Question: Here is my simple application:
'''
public class MainFrame extends JFrame{
private Dimension size;
private JPanel buttonPanel;
private JButton button;
public MainFrame() throws ClassNotFoundException{
super("Applikacja1");
try {
UIManager.setLookAndFeel("com.formdev.flatlaf.FlatDarkLaf");
} catch (Exception ex) {
}
JFrame.setDefaultLookAndFeelDecorated(true);
size = new Dimension(350, 530);
setPreferredSize(size);
setMinimumSize(size);
setLocationRelativeTo(null);
setLayout(new BorderLayout());
pack();
//setting button
button = new JButton("Start programu");
button.setVisible(true);
this.add(button);
setDefaultCloseOperation(JFrame.EXIT_ON_CLOSE);
setVisible(true);
setResizable(false);
}
}
'''

What I need to do in order to change look of this program to FlatLaf and use their libraries?
What i need to download from internet? I tried download whole code(from here <URL> next add it as libraries to netbeans and it didn't work. Can someone do a little totally-newbie tutorial how to do it?
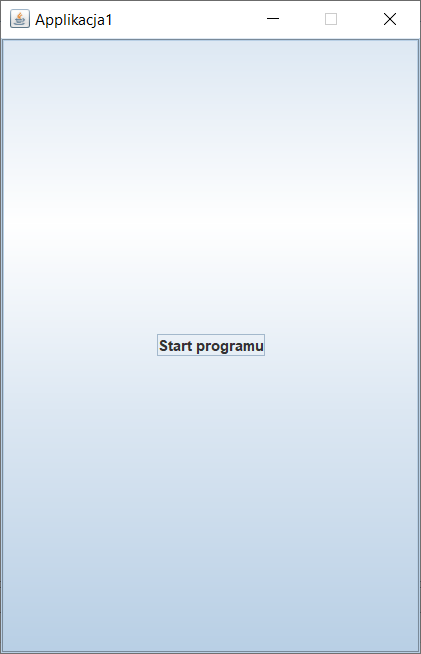
Answer: I am not an expert on this, but here are some instructions:
### Option 1: download files manually and install them
You can download and install the following files:
1. Binary file: this is the bytecode executed by the Java Virtual Machine. This file in your case is called flatlaf-1.1.jar. This is the latest release so far. Those files usually (as in this case) consist of just the library name and the verison. This is the absolute mandatory file needed to be able to use the library, if you select this option.
2. JavaDoc file: this is the file containing the documenting comments of each class, method, field and generally whatever documentation the developers provide with their code. This file in your case is called flatlaf-1.1-javadoc.jar. Usally the developers provide an online documentation which is even downloadable in HTML format, but downloading this file beforehand, will let you see the docs any time in your IDE (ie project editor, such as NetBeans or IntelliJ) even when offline. So this file is a very good one, but not an absolute mandatory one.
3. Sources file: this is the file containing the source code of each class, method, field and generally the code of the library, bundled in a jar file. This file in your case is called flatlaf-1.1-sources.jar. If you connect your project with this source's file you get the benefit of seeing the actual code (not Java bytecode as is the case of the binary, but Java plain text source code) that the library is implemented in. This file then is again not an absolute mandatory one, but it is a good one to consult if something is not clear enough (or is missing) from the documentation.
All the files I mentioned so far can be found where the site guides you to find them, for example the latest release files of your desired library can be found all together <URL> that you can download. The button navigates you to the directory of the server where you can find all the files presented with the drop down list of the button, so let's go there in order to see all the available files...
If you went there, you can see many more files. Most of them are imporant for security, which something I did not cover yet. It is always important to verify the integrity of the files you download, because there are security risks if you don't. You don't want the library you download to be a malicious copy provided by a phising site for example. So you need to verify them together with the link you are visiting. Admitedly, I am not doing this very often, when downloading libraries, but I feel that, my neglectness of doing it, does not make it something I should not mention. So I am warning you: be aware of what you are downloading.
Let's have a break to see what all those files (most likely) are:
1. jar files are the main files you need to make things work. They are the files I mentioned above.
2. pom file I think is a settings' file for Apache Maven build system.
3. asc files are the PGP signatures.
4. md5, sha1, sha256 and sha512 are the hashes. If you are familiar, you know what I am saying. So you should take a step back and verify the signatures and hashes of the main (jar) files you just downloaded.
Best way to verify the integrity in my opinion is to simply download the source code, verify it yourself and via the provided resources, then build form source (if you trust your compiler) and install. But that's not so simple, nor time preserving. All those links I provide may contain malicious content: I just cannot know yet because I haven't spent the necessary time to verify. So continue at your own risk, as they usually say. Also note I am getting a warning when downloading jar files generally because "they are not trusted" as the message says. Moving on...
### Option 2: sync with a build system
If you have a system to automate the building process of your project (instead of compiling each and every Java source code file of your project with 'javac' command line utility), such as <URL>. This is at least what happens with Gradle which I am a little familiar with. As for the others I am not really familiar, so this is where I stop talking for them. Just note that there are several instructions and tutorials and documentation about how to use them, either via command line directly, or via your IDE. Then the library developers as far as I know usually they let you know how to include the corresponding dependency in the build tool's settings file.
### Option 3: build from source, then install
You can download the source code (of this software at least) from GitHub, or sometimes by FTP sites or generally from some online server of some sort which provides the corresponding content, and build it. The source code of your desired library is located <URL>, as you have probably found out, judging from the question.
### Installing
So now that you downloaded (and verified), or built what you needed, the actual installation is as follows... I am going to demonstrate for the NetBeans 8.2 IDE with Java 8 (the minimum supported version for FlatLaf), but the steps I guess are generally the same for each IDE and version. If they are not, you can be more specific about your environment and then we can talk again.
1. Include the compiled library (flatlaf-1.1.jar) in your project, like so: right click the project from the Projects tab of NetBeans (usually to the left of the IDE) and go to the bottom most button named Properties and click it. In the dialog that pop's up, from the Categories section, to the left of the dialog, select the category named Libraries. Select the tab Compile from the middle, and click on Add JAR/Folder to the right. Then go select your library file and click Open to include it. That's it. You are basically now ready to start including the FlatLaf's classes to your project, because this file was the absolute mandatory one, as I said above.
2. Next, the JavaDoc file. Create a class in the project and use a class from the library by importing it and declaring a reference for example of that imported class. Press CTRL+SPACE on the class name... A dialog pops up saying there is no JavaDoc attached, and gives you a place to click which says "Attach JavaDoc..." or something similar. Click it, and then click on the Add ZIP/Folder button, select the JavaDoc jar file and confirm your choice. This is now ready.
3. Finally the Sources' file. As you have ready the class reference in your code, left click the class name with holding the CTRL key. This will get you to the source code. You will see that only the methods names are shown and every method body says Compiled Code and if you unfold/expand it, then you see the bytecode in comments. That means the sources are not attached. You are seeing the bytecode of the compiled jar file. On the top right of the editor, there is now a button which reads Attach Sources.... Click it, and then a dialog pops up. Click the button Add Zip/Folder..., navigate and select the flatlaf-1.1-sources.jar file and you can now see the source code of the library.
### Building a sample application
You can consult the <URL> page, or the the project's main page which guides you through. Basically you can try the following:
'''
import com.formdev.flatlaf.FlatDarkLaf;
import javax.swing.JButton;
import javax.swing.JFrame;
import javax.swing.JPanel;
import javax.swing.JTextField;
import javax.swing.SwingUtilities;
public class Main {
private static void createAndShowGUI() {
FlatDarkLaf.setup(); //Must be called first of all Swing code as this sets the look and feel to FlatDark.
final JPanel panel = new JPanel(); //FlowLayout.
panel.add(new JButton("FlatDarkLaf button!"));
panel.add(new JTextField("FlatDarkLaf text field!"));
final JFrame frame = new JFrame("FlatDarkLaf test.");
frame.setDefaultCloseOperation(JFrame.EXIT_ON_CLOSE);
frame.getContentPane().add(panel);
frame.pack();
frame.setLocationRelativeTo(null);
frame.setVisible(true);
}
public static void main(final String[] args) {
SwingUtilities.invokeLater(Main::createAndShowGUI);
}
}
'''
Final note: you must apply your LAF before any Swing component creation. In the code in your question seems like you are not, because you first create the 'JFrame' (via constructor's 'super' call) and then you install the LAF in a manner which is also not recommended.